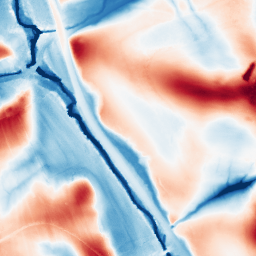
Category: edge_preserving
Decomposition family: guided
Decomposition parameters: radius: 32
eps: 0.001
Upsampling method: bicubic_16x
Upsampling parameters: scale: 16
Upsampling scale: 16